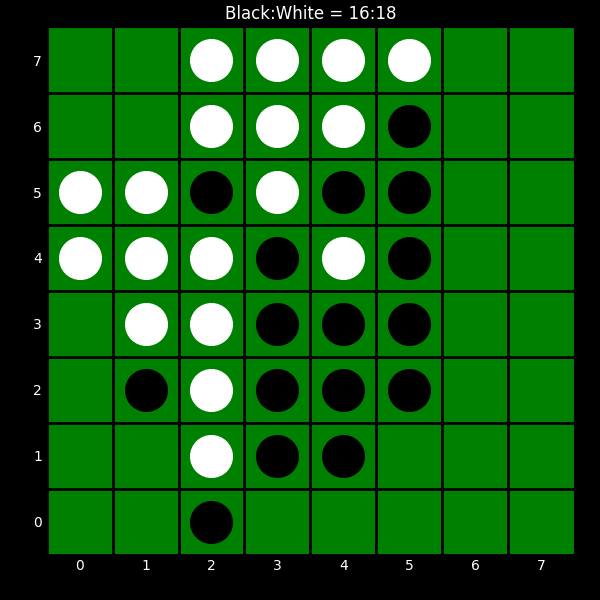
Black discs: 16
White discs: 18